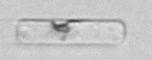
Label: Guinardia_delicatula